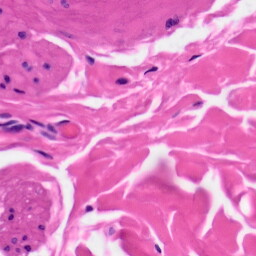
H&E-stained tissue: Skin